Field crop: tomato
Growth stage: 2
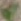
Species: solanum